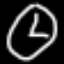
Label: clock